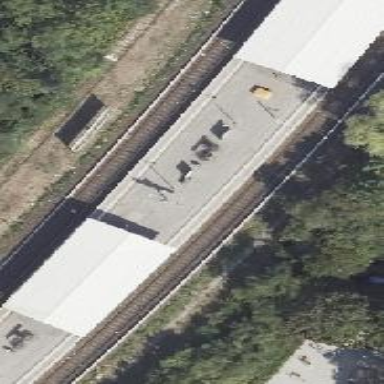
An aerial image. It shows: Close-up of railway platform edge.